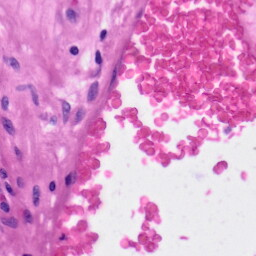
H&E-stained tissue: Skin